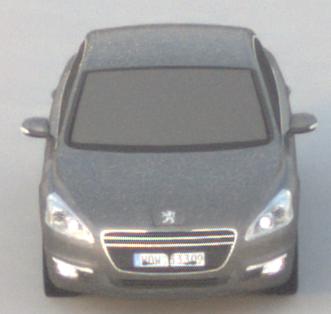
Make: Peugeot
Model: 508 120 VTi
Detailed model: 508 (I) Limousine
Model produced from: 2011/03
Model produced until: 2014/05
Doors: 4
Color: gray
Road condition: dry road
Daytime: sunrise or sunset
Contrast: low contrast